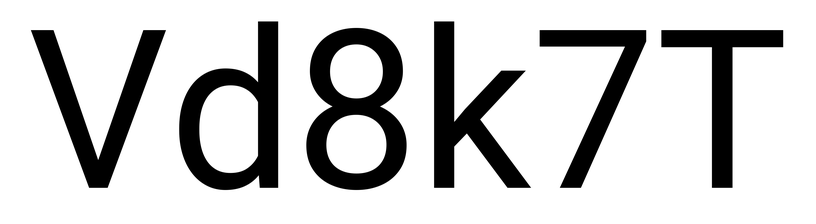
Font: Roboto_Regular